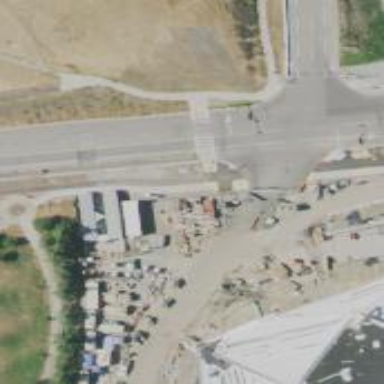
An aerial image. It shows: Crossing on the cycleway.